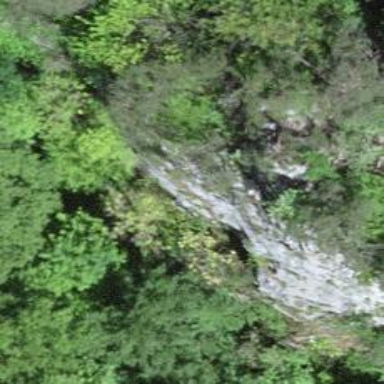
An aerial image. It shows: Natural cliff.